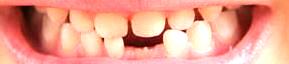
Condition: hypodontia